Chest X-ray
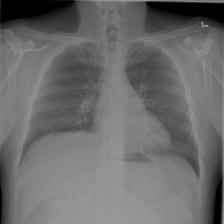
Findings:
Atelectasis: negative
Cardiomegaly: negative
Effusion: negative
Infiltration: negative
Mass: negative
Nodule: negative
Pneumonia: negative
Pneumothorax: negative
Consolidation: negative
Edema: negative
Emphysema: negative
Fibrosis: negative
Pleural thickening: negative
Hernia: negative